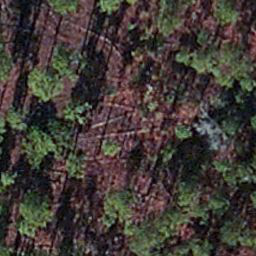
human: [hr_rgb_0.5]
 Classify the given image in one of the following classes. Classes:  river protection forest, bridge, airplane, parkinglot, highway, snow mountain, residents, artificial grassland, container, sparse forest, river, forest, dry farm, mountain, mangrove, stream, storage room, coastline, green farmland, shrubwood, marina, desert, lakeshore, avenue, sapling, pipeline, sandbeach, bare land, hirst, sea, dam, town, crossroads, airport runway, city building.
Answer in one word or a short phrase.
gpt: sapling